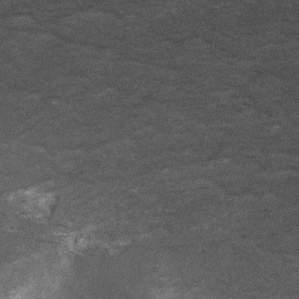
Label: frost